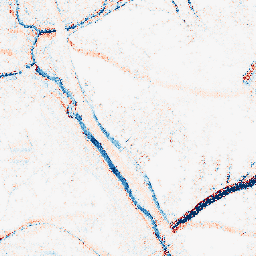
Category: morphological
Decomposition family: morphological_ellipse
Decomposition parameters: operation: average
width: 10
height: 5
Upsampling method: regularized
Upsampling parameters: scale: 2
lambda_reg: 0.1
Upsampling scale: 2